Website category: jobs
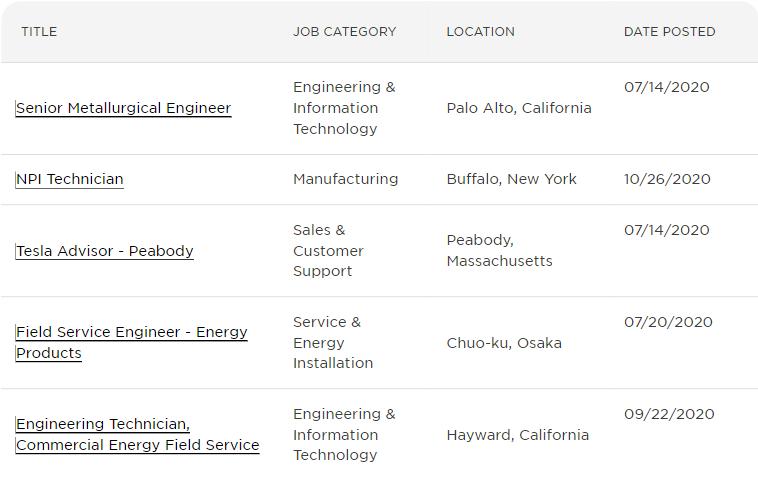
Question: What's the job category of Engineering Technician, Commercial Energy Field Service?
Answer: Engineering & Information Technology

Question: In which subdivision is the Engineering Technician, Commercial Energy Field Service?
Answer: Engineering & Information Technology

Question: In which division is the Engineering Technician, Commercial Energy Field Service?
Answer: Engineering & Information Technology

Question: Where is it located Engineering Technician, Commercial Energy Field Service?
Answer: Engineering & Information Technology

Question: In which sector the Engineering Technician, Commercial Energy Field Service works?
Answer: Engineering & Information Technology

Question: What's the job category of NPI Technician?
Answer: Manufacturing

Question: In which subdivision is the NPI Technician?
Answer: Manufacturing

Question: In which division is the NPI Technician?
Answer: Manufacturing

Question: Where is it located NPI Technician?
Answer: Manufacturing

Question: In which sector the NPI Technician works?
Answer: Manufacturing

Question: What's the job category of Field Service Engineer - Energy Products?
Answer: Service & Energy Installation

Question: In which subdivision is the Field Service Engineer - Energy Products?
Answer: Service & Energy Installation

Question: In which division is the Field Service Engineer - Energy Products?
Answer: Service & Energy Installation

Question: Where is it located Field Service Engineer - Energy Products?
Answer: Service & Energy Installation

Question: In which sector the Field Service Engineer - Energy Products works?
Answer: Service & Energy Installation

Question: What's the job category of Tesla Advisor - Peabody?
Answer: Sales & Customer Support

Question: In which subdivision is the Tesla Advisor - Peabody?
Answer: Sales & Customer Support

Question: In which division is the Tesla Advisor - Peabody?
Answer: Sales & Customer Support

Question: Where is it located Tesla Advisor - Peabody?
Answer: Sales & Customer Support

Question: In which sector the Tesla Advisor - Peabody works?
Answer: Sales & Customer Support

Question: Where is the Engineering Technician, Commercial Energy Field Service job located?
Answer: Hayward, California

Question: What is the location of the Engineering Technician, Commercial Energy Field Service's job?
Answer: Hayward, California

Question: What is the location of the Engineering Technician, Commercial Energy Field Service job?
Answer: Hayward, California

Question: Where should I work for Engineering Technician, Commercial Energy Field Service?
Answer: Hayward, California

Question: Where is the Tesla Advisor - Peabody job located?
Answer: Peabody, Massachusetts

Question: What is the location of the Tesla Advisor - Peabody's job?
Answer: Peabody, Massachusetts

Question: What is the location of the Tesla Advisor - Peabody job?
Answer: Peabody, Massachusetts

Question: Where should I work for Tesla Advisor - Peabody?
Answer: Peabody, Massachusetts

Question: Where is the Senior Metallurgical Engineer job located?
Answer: Palo Alto, California

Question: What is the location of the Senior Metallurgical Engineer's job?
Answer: Palo Alto, California

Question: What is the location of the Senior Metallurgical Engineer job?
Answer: Palo Alto, California

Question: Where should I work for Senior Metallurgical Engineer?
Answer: Palo Alto, California

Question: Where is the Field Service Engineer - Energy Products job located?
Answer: Chuo-ku, Osaka

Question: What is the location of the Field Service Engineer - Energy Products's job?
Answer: Chuo-ku, Osaka

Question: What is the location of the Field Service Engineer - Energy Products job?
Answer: Chuo-ku, Osaka

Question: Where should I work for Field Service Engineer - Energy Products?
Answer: Chuo-ku, Osaka

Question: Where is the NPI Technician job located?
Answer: Buffalo, New York

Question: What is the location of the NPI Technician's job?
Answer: Buffalo, New York

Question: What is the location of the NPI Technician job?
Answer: Buffalo, New York

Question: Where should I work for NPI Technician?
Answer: Buffalo, New York

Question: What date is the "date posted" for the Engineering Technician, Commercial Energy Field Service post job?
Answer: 09/22/2020

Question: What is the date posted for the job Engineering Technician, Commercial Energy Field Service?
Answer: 09/22/2020

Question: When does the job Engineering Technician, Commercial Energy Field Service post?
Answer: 09/22/2020

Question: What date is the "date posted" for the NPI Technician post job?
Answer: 10/26/2020

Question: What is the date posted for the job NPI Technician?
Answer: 10/26/2020

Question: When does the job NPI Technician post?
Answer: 10/26/2020

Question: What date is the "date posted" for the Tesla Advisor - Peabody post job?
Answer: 07/14/2020

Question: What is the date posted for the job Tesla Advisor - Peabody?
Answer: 07/14/2020

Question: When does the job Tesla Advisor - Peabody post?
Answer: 07/14/2020

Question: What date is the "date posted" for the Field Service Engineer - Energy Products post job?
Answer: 07/20/2020

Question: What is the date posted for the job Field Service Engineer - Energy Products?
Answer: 07/20/2020

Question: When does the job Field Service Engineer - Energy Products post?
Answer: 07/20/2020

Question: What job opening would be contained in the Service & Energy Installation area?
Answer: Field Service Engineer - Energy Products

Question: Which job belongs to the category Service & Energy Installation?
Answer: Field Service Engineer - Energy Products

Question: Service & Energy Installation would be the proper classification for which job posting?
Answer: Field Service Engineer - Energy Products

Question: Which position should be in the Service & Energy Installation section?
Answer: Field Service Engineer - Energy Products

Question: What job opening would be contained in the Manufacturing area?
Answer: NPI Technician

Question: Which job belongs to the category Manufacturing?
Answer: NPI Technician

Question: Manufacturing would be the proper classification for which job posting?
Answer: NPI Technician

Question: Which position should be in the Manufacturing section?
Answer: NPI Technician

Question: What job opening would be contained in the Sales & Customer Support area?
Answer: Tesla Advisor - Peabody

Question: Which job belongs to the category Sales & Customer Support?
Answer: Tesla Advisor - Peabody

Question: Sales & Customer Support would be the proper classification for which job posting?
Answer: Tesla Advisor - Peabody

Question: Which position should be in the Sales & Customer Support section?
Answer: Tesla Advisor - Peabody